Aerial crown-view tile of a tropical tree (Barro Colorado Island, Panama), acquired 20241216:
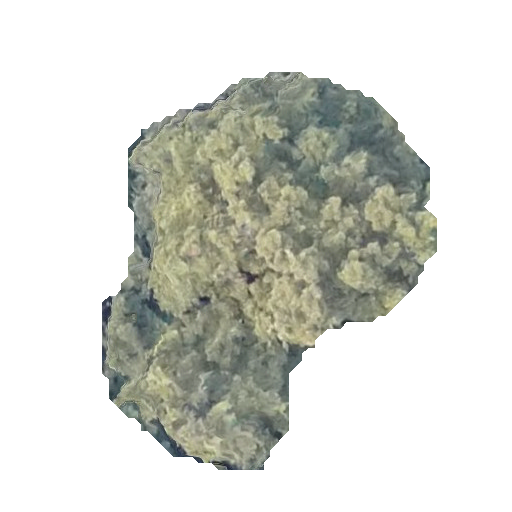
Species: Brosimum alicastrum
GBIF accepted scientific name: Brosimum alicastrum
Crown area: 128.678 m²